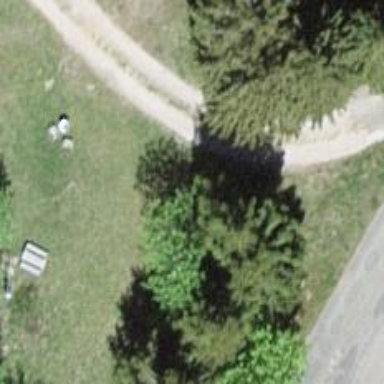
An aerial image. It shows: Driveway.